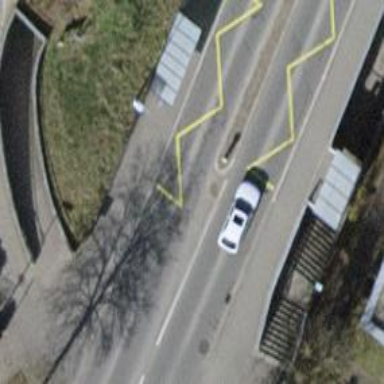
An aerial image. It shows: Tertiary road with asphalt surface. There is separate sidewalk and shared lane for cyclists.